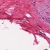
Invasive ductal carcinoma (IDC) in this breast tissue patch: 0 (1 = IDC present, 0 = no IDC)